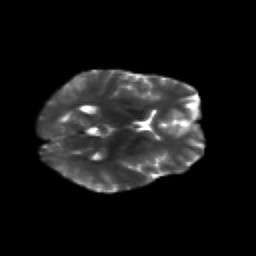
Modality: T2w
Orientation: axial
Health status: healthy
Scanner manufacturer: siemens
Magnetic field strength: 3 T
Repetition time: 12 s
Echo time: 0.092 s